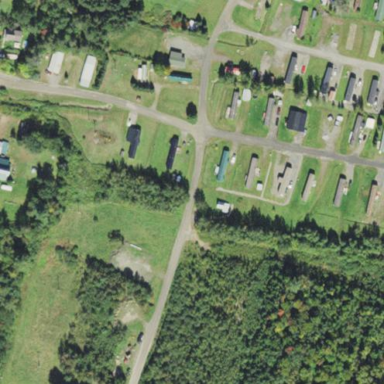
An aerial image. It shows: Residential area designated as trailer park.